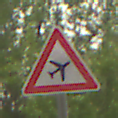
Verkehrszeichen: FlugbetriebLinks
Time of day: MorningAfternoon
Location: Outdoor (Nature)
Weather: Overcast
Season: NotSpecified
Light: Natural